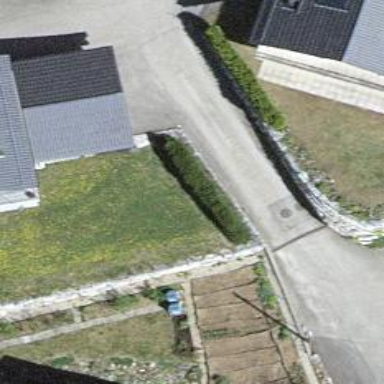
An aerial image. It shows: Hedge barrier.